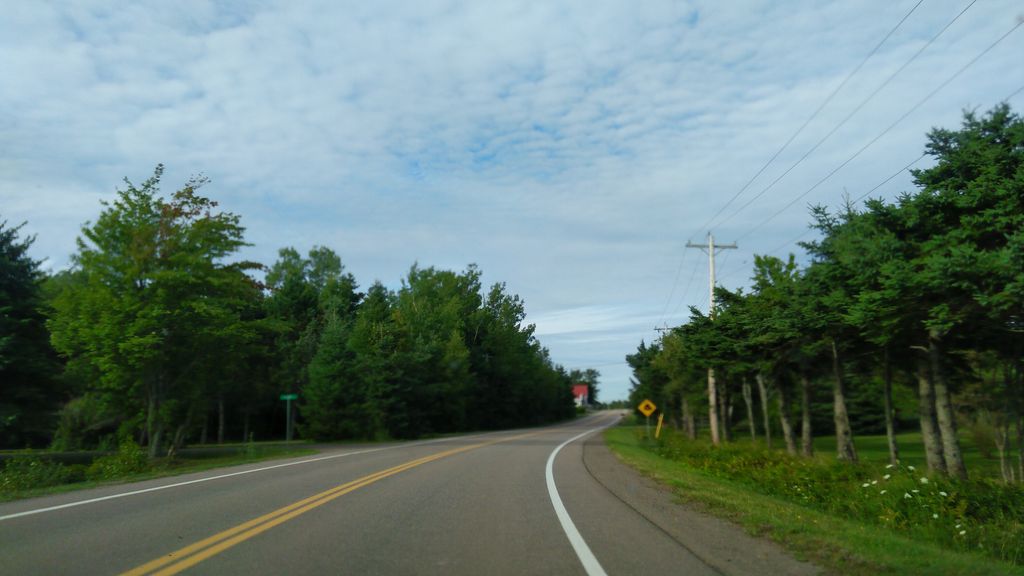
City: charlottetown